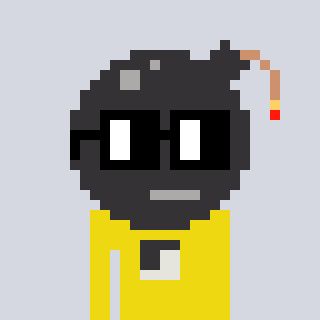
a pixel art character with square black glasses, a bomb-shaped head and a yellow-colored body on a cool background